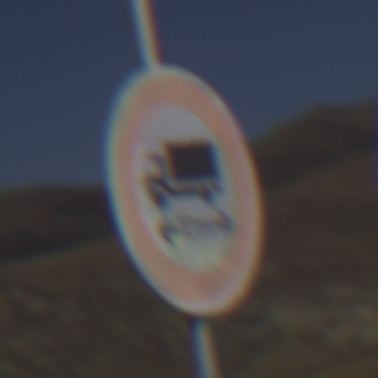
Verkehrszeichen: TatsaechlicheLaenge
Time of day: MorningAfternoon
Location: Outdoor (Nature)
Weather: Clear
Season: NotSpecified
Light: Natural